Here is the envelope spectrum of one vibration snapshot from a rolling-element bearing, with each characteristic fault-frequency family marked on the frequency axis. Based on the visible evidence, which condition applies: normal, inner_race, outer_race, ball?
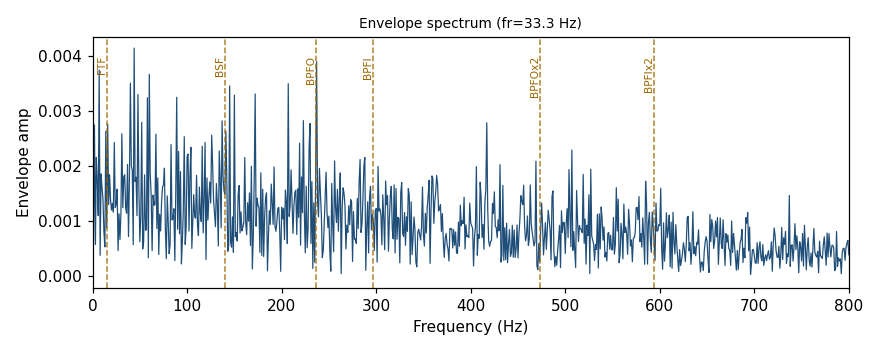
Answer: normal